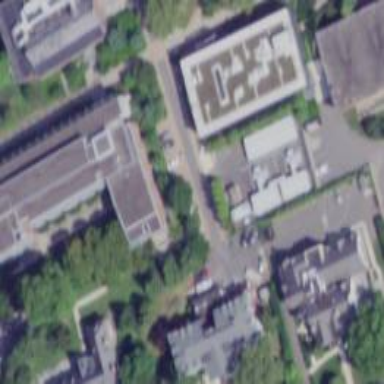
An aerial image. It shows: University building.